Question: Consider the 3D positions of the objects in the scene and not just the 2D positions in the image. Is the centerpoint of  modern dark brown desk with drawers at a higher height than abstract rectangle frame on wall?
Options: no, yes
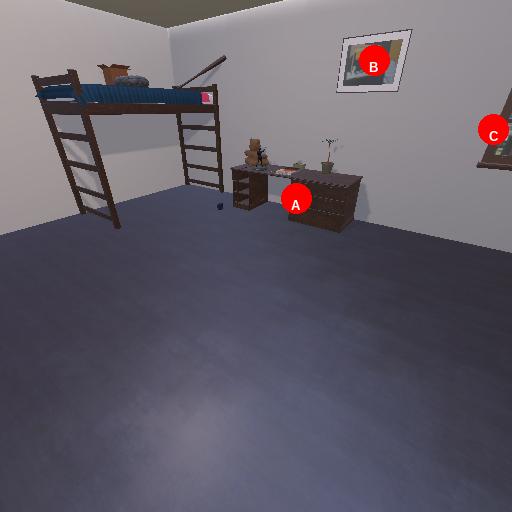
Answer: no